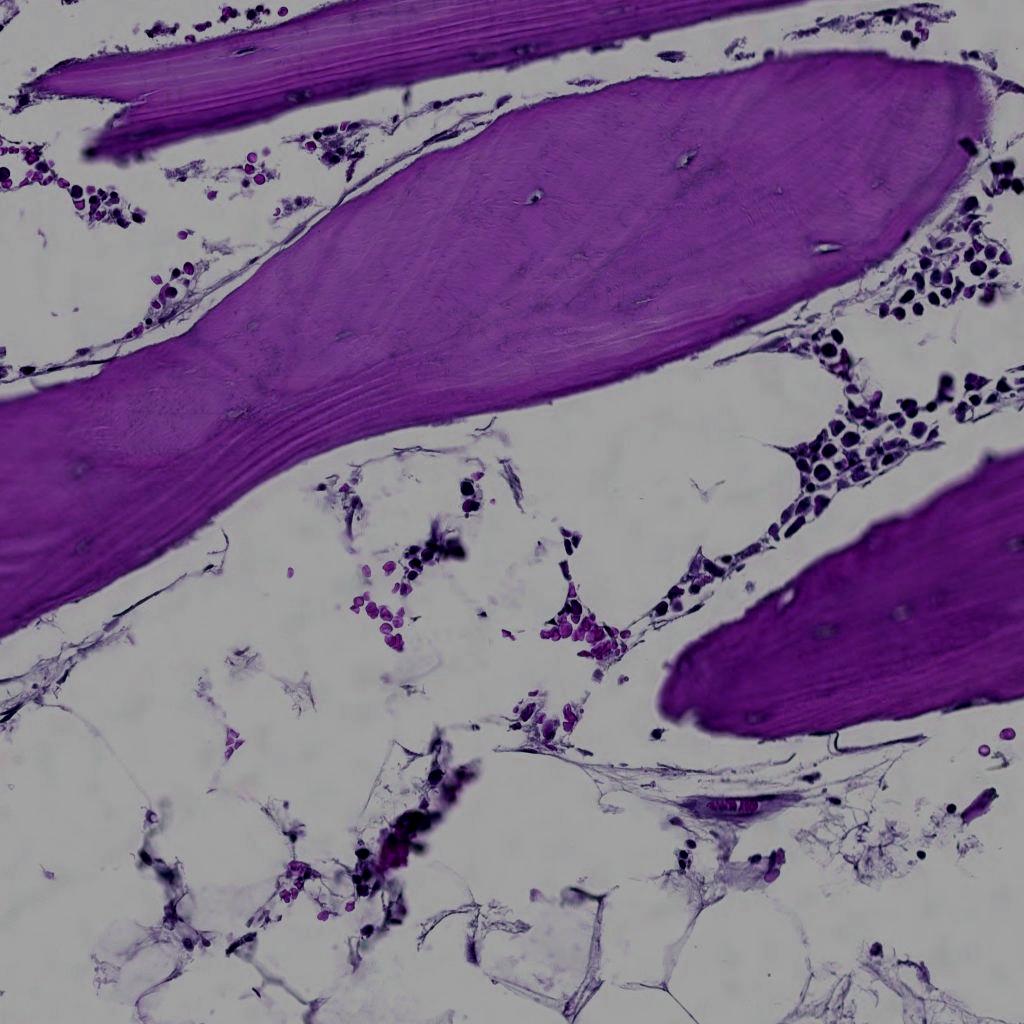
Label: Non-Tumor